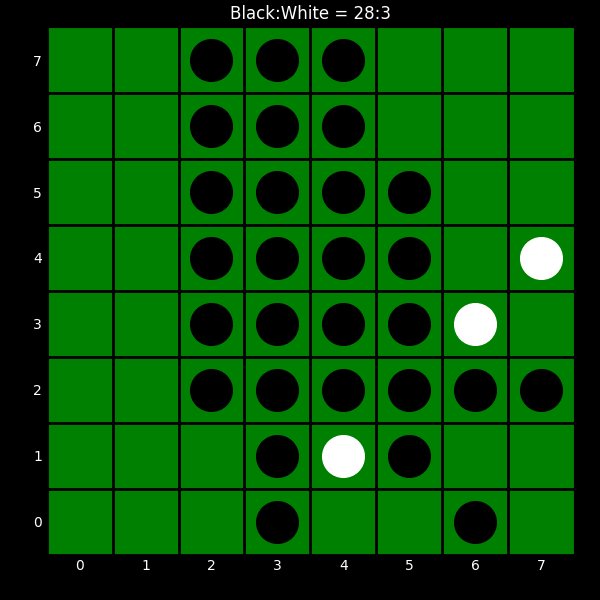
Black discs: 28
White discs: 3